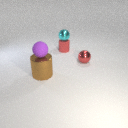
small purple rubber sphere above large brown metal cylinder